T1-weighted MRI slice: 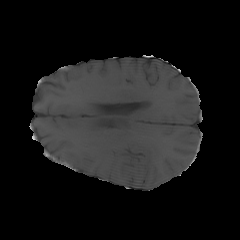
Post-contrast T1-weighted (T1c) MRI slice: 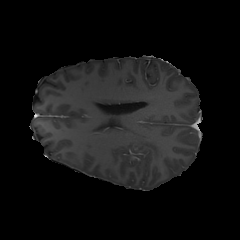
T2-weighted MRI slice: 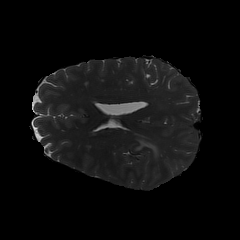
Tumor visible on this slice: yes